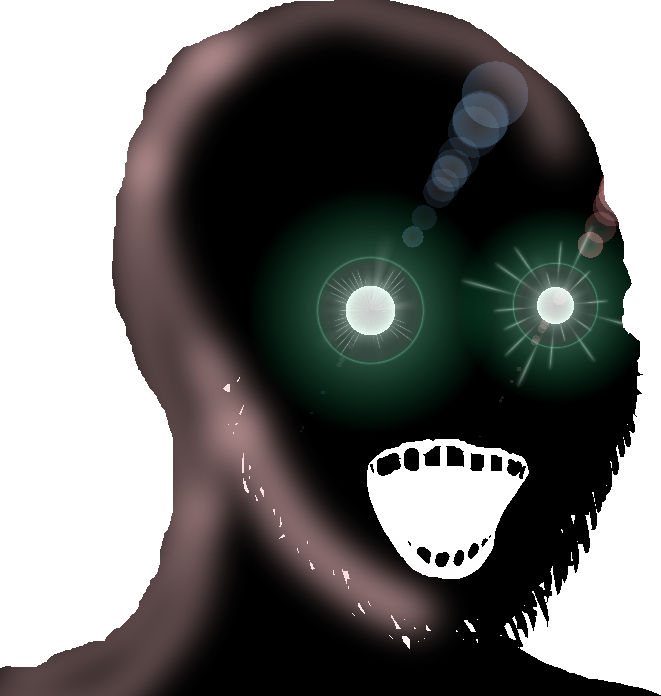
Label: 5_Oomer